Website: lowes
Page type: review-order
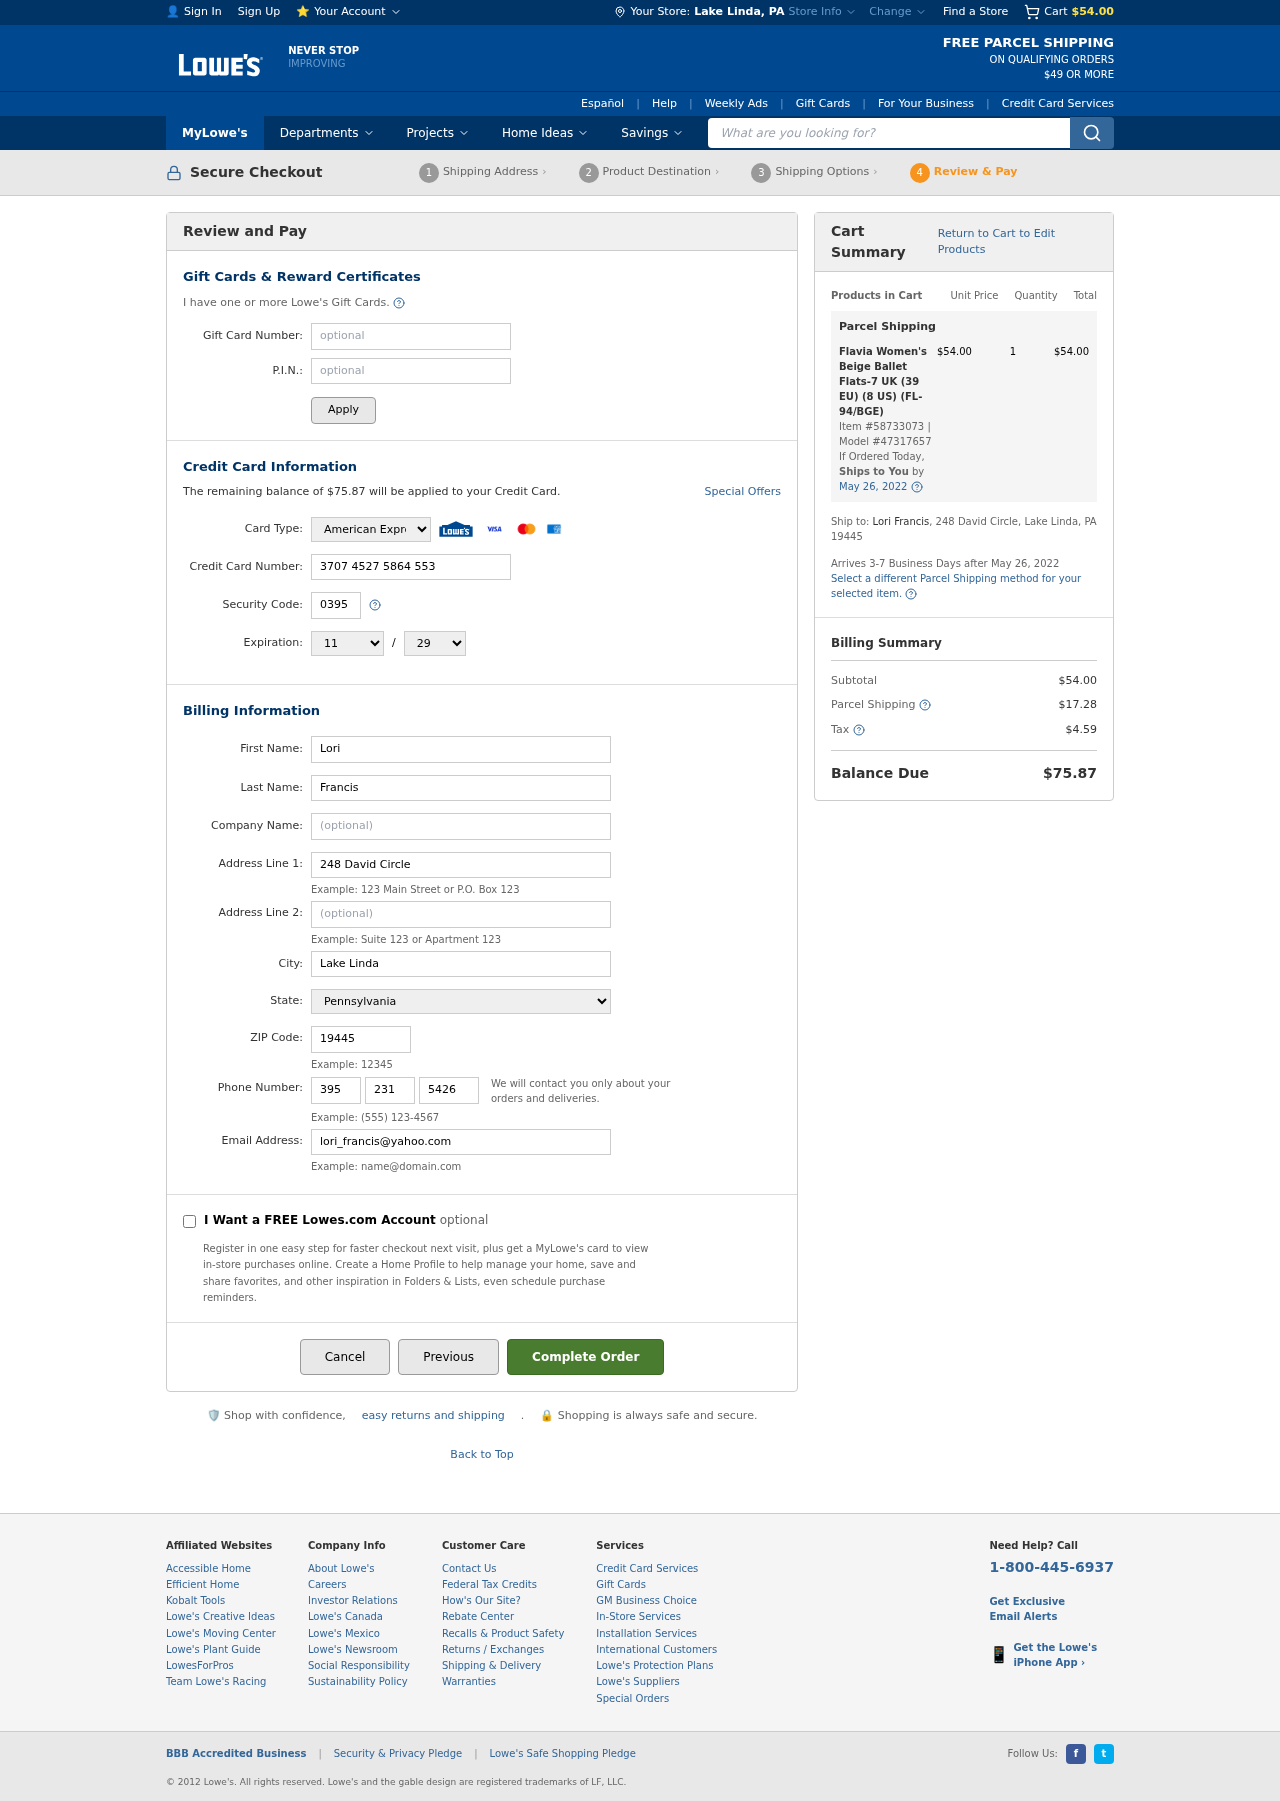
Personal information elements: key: PII_CARD_CVV
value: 0395
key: PII_CARD_EXPIRY_MONTH
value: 11
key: PII_CARD_EXPIRY_YEAR
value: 29
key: PII_CARD_NUMBER
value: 3707 4527 5864 553
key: PII_CARD_TYPE
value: American Express
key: PII_CITY
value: Lake Linda
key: PII_CITY_STATE
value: Lake Linda, PA
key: PII_EMAIL
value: lori_francis@yahoo.com
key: PII_FIRSTNAME
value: Lori
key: PII_LASTNAME
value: Francis
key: PII_PHONE_AREA
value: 395
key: PII_PHONE_PREFIX
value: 231
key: PII_PHONE_SUFFIX
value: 5426
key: PII_POSTCODE
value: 19445
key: PII_STATE
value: Pennsylvania
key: PII_STREET
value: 248 David Circle
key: PII_STREET2
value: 248 David Circle
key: PII_FULLNAME2
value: Lori Francis
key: PII_STATE_ABBR
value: PA
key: PII_POSTCODE_FULL
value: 19445
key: PII_CITY_STATE_ZIP
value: Lake Linda, PA 19445
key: PII_POSTCODE_NUMERIC
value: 19445
Product elements: key: PRODUCT1_NAME
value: Flavia Women's Beige Ballet Flats-7 UK (39 EU) (8 US) (FL-94/BGE)
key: PRODUCT1_PRICE
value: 54
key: PRODUCT1_QUANTITY
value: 1
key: PRODUCT1_ITEM_NUMBER
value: Item #58733073
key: PRODUCT1_MODEL_NUMBER
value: Model #47317657
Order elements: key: ORDER_SUBTOTAL
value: $54.00
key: ORDER_BALANCE_DUE
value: $75.87
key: ORDER_SHIPPING_DATE
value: May 26, 2022
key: ORDER_ITEM_TOTAL
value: $54.00
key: ORDER_SHIPPING_DATE2
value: May 26, 2022
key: ORDER_SHIPPING_COST
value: $17.28
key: ORDER_TAX
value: $4.59
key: ORDER_TOTAL
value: $75.87
Search elements: key: HEADER_SEARCH
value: What are you looking for?